Question: What I need to do is have the background image just fill up the natural size of the button, as when no background is specified and the default grey background image is shown. But instead, my button scales up to the size of the background image rather than the text.
There was a previous <URL>, but nobody had a solution.
The button:

'''
<Button
android:id="@+id/morebtn"
style="@style/CustomButton"
android:text="More" />
'''
I have this custom button style (greybutton is a 9-patch):
'''
<resources>
<style name="CustomButton" parent="@android:style/TextAppearance">
<item name="android:textColor">#FFFFFF</item>
<item name="android:layout_marginLeft">10dip</item>
<item name="android:layout_marginRight">10dip</item>
<item name="android:layout_marginBottom">10dip</item>
<item name="android:layout_width">wrap_content</item>
<item name="android:layout_height">wrap_content</item>
<item name="android:layout_centerInParent">true</item>
<item name="android:background">@drawable/greybutton</item>
<item name="android:textSize">20sp</item>
</style>
</resources>
'''
Right now it fills up the screen widthwise, despite being told to wrap_content. When I remove from the Button style, the button shrinks down to wrap the text as expected.
Does anyone see why my background image isn't behaving like the default Button background?
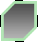
Answer: Damnit. I had an hdpi drawable that hadn't been converted to 9patch, and for some reason that was getting applied instead of the one in the mdpi drawables folder even on my mdpi screen. The background scaling actually does work as expected after all. Sorry!
(So if you're browsing this question with a similar problem, check your drawables folder to make sure you're drawing what you think you are. Also: may wish to be sure the content boundaries in your nine-patch are of the appropriate size. Note that they aren't the same as the stretchable boundaries.)